Question: I have this:

I would like the highlight and the border around the options box not to be blue, which seems to be the system default. Is there a way to style the select options via CSS, or does the system control this?
As you can see, I was able to style the background and the font, it's just the annoying blue colour that bugs me.
I'm not interested in jQuery solutions (already using jQuery Uniform and I'm quite happy with it). I don't care about it looking the same across all browsers. Even if only certain browsers (Firefox & Chrome) can be targeted, I'll be satisfied.
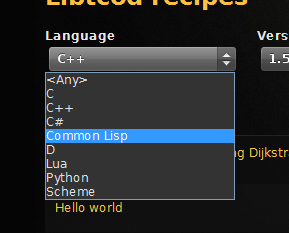
Answer: This isn't possible as the select color is OS specific, not browser. You will have to resort to some Javascript library to allow you to do this.
<URL> might help, but as you said you're not interested in JS solutions, unfortunately you'll have to live with the blue,